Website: macys
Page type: billing-address
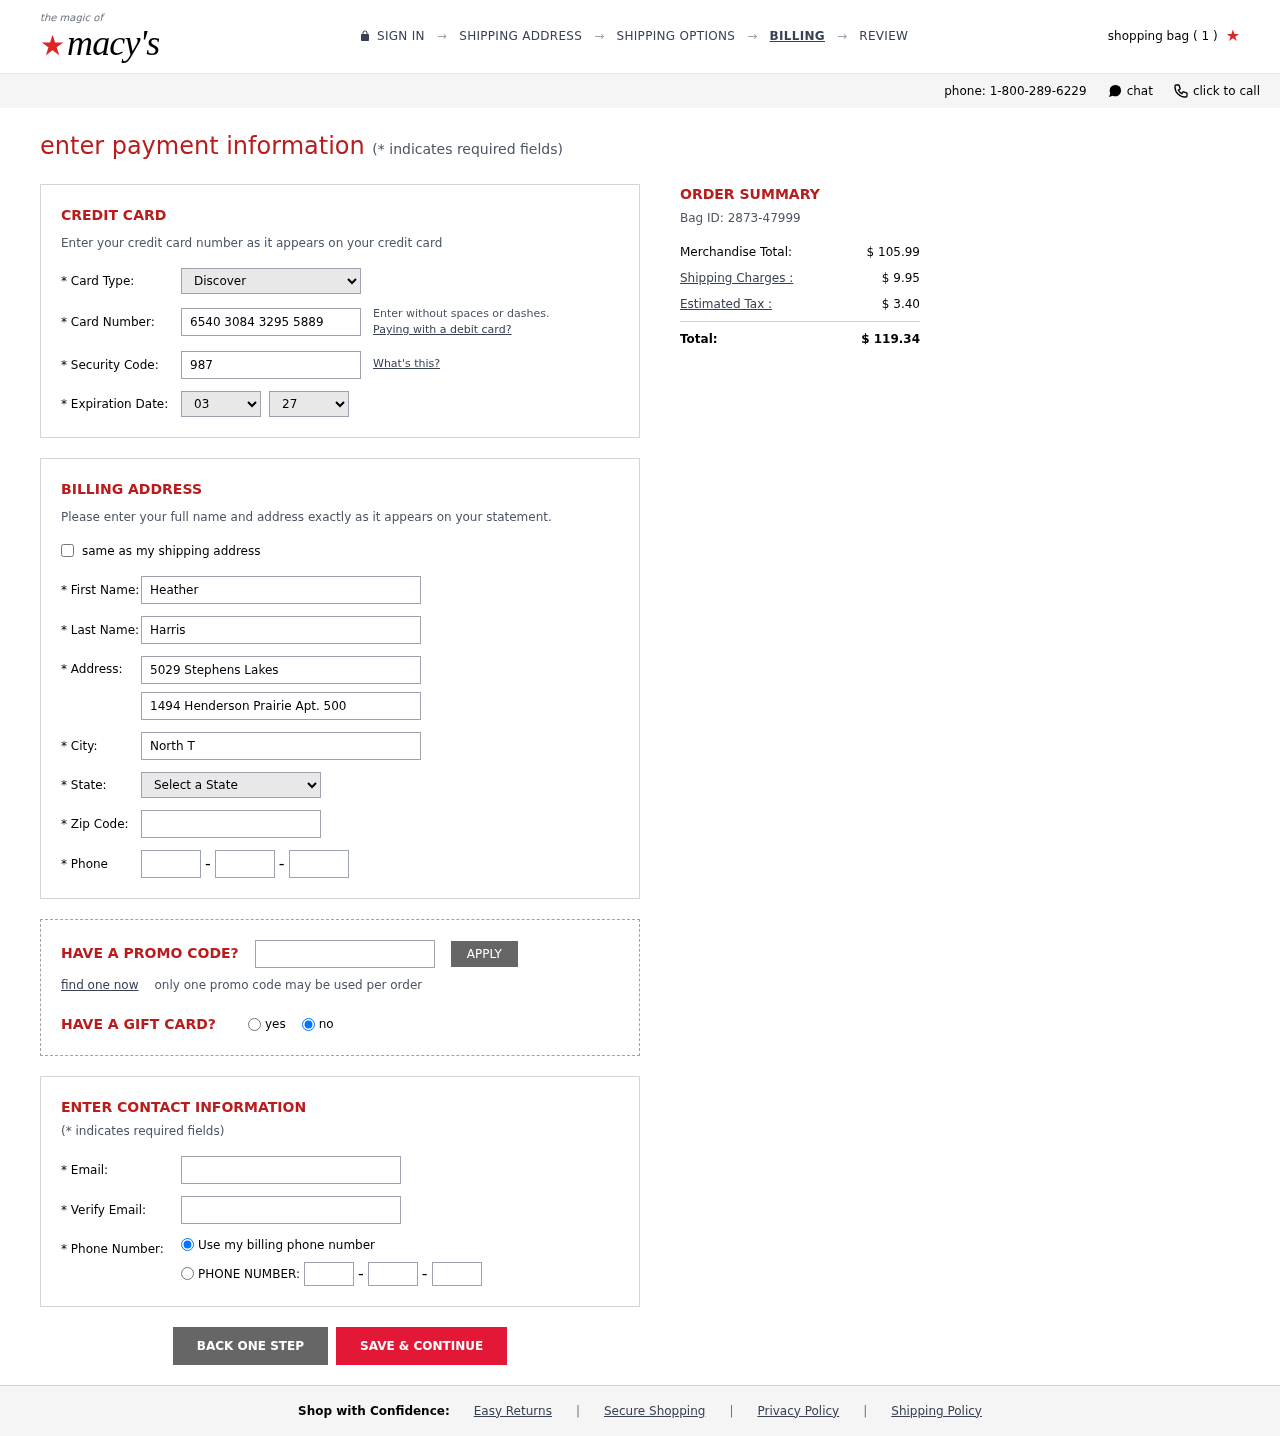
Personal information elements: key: PII_CARD_CVV
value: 987
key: PII_CARD_EXPIRY_MONTH
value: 03
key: PII_CARD_EXPIRY_YEAR
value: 27
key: PII_CARD_NUMBER
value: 6540 3084 3295 5889
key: PII_CARD_TYPE
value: Discover
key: PII_CITY
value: North Thomasmouth
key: PII_EMAIL
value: heather.harris@hotmail.com
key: PII_FIRSTNAME
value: Heather
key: PII_LASTNAME
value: Harris
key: PII_PHONE_AREA
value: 862
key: PII_PHONE_PREFIX
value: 649
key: PII_PHONE_SUFFIX
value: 0049
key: PII_POSTCODE
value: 43969
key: PII_STATE_ABBR
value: WI
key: PII_STREET
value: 5029 Stephens Lakes
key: PII_STREET2
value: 1494 Henderson Prairie Apt. 500
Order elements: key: ORDER_NUM_ITEMS
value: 1
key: ORDER_ID
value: Bag ID: 2873-47999
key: ORDER_SUBTOTAL
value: $ 105.99
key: ORDER_SHIPPING_COST
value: $ 9.95
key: ORDER_TAX
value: $ 3.40
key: ORDER_TOTAL
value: $ 119.34